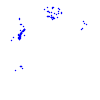
Particle: proton